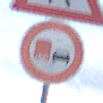
Verkehrszeichen: UeberholverbotKraftfahrzeuge
Zusatzzeichen oben: FussgaengerLinks
Umgebung: Outdoor, Nature
Tageszeit: SunriseSunset
Wetter: PartlyCloudy
Licht: Natural
Jahreszeit: NotSpecified
Kontrast: LowContrast